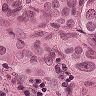
Metastatic tissue present: yes